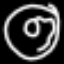
Label: donut